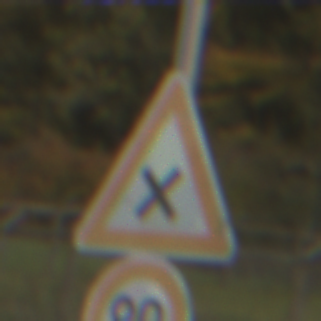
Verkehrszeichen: KreuzungOderEinmuendung
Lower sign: Geschwindigkeit80
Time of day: SunriseSunset
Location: Outdoor (Nature)
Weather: PartlyCloudy
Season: NotSpecified
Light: Natural